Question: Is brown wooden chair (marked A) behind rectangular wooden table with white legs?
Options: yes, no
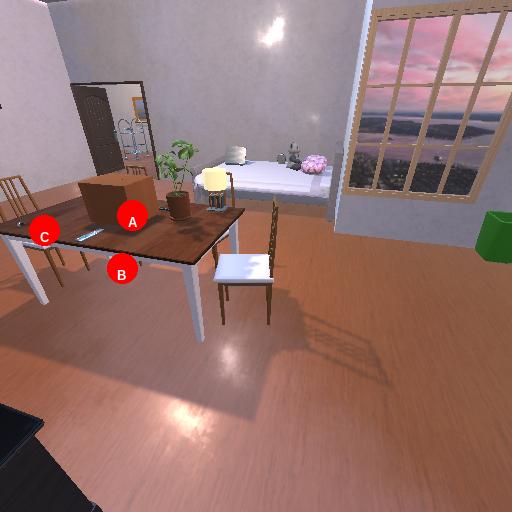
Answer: yes